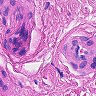
Metastatic tissue present: no